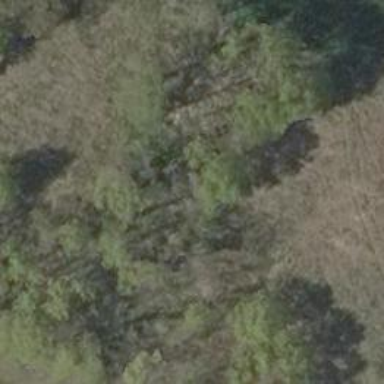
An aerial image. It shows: Area covered in scrub vegetation.